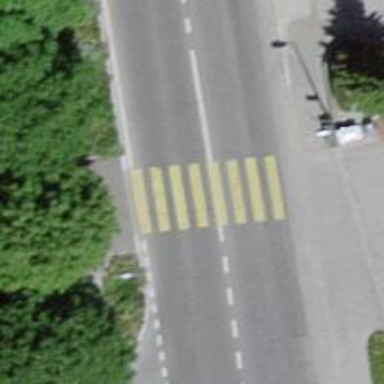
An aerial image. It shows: Marked crossing on footway.